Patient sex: F
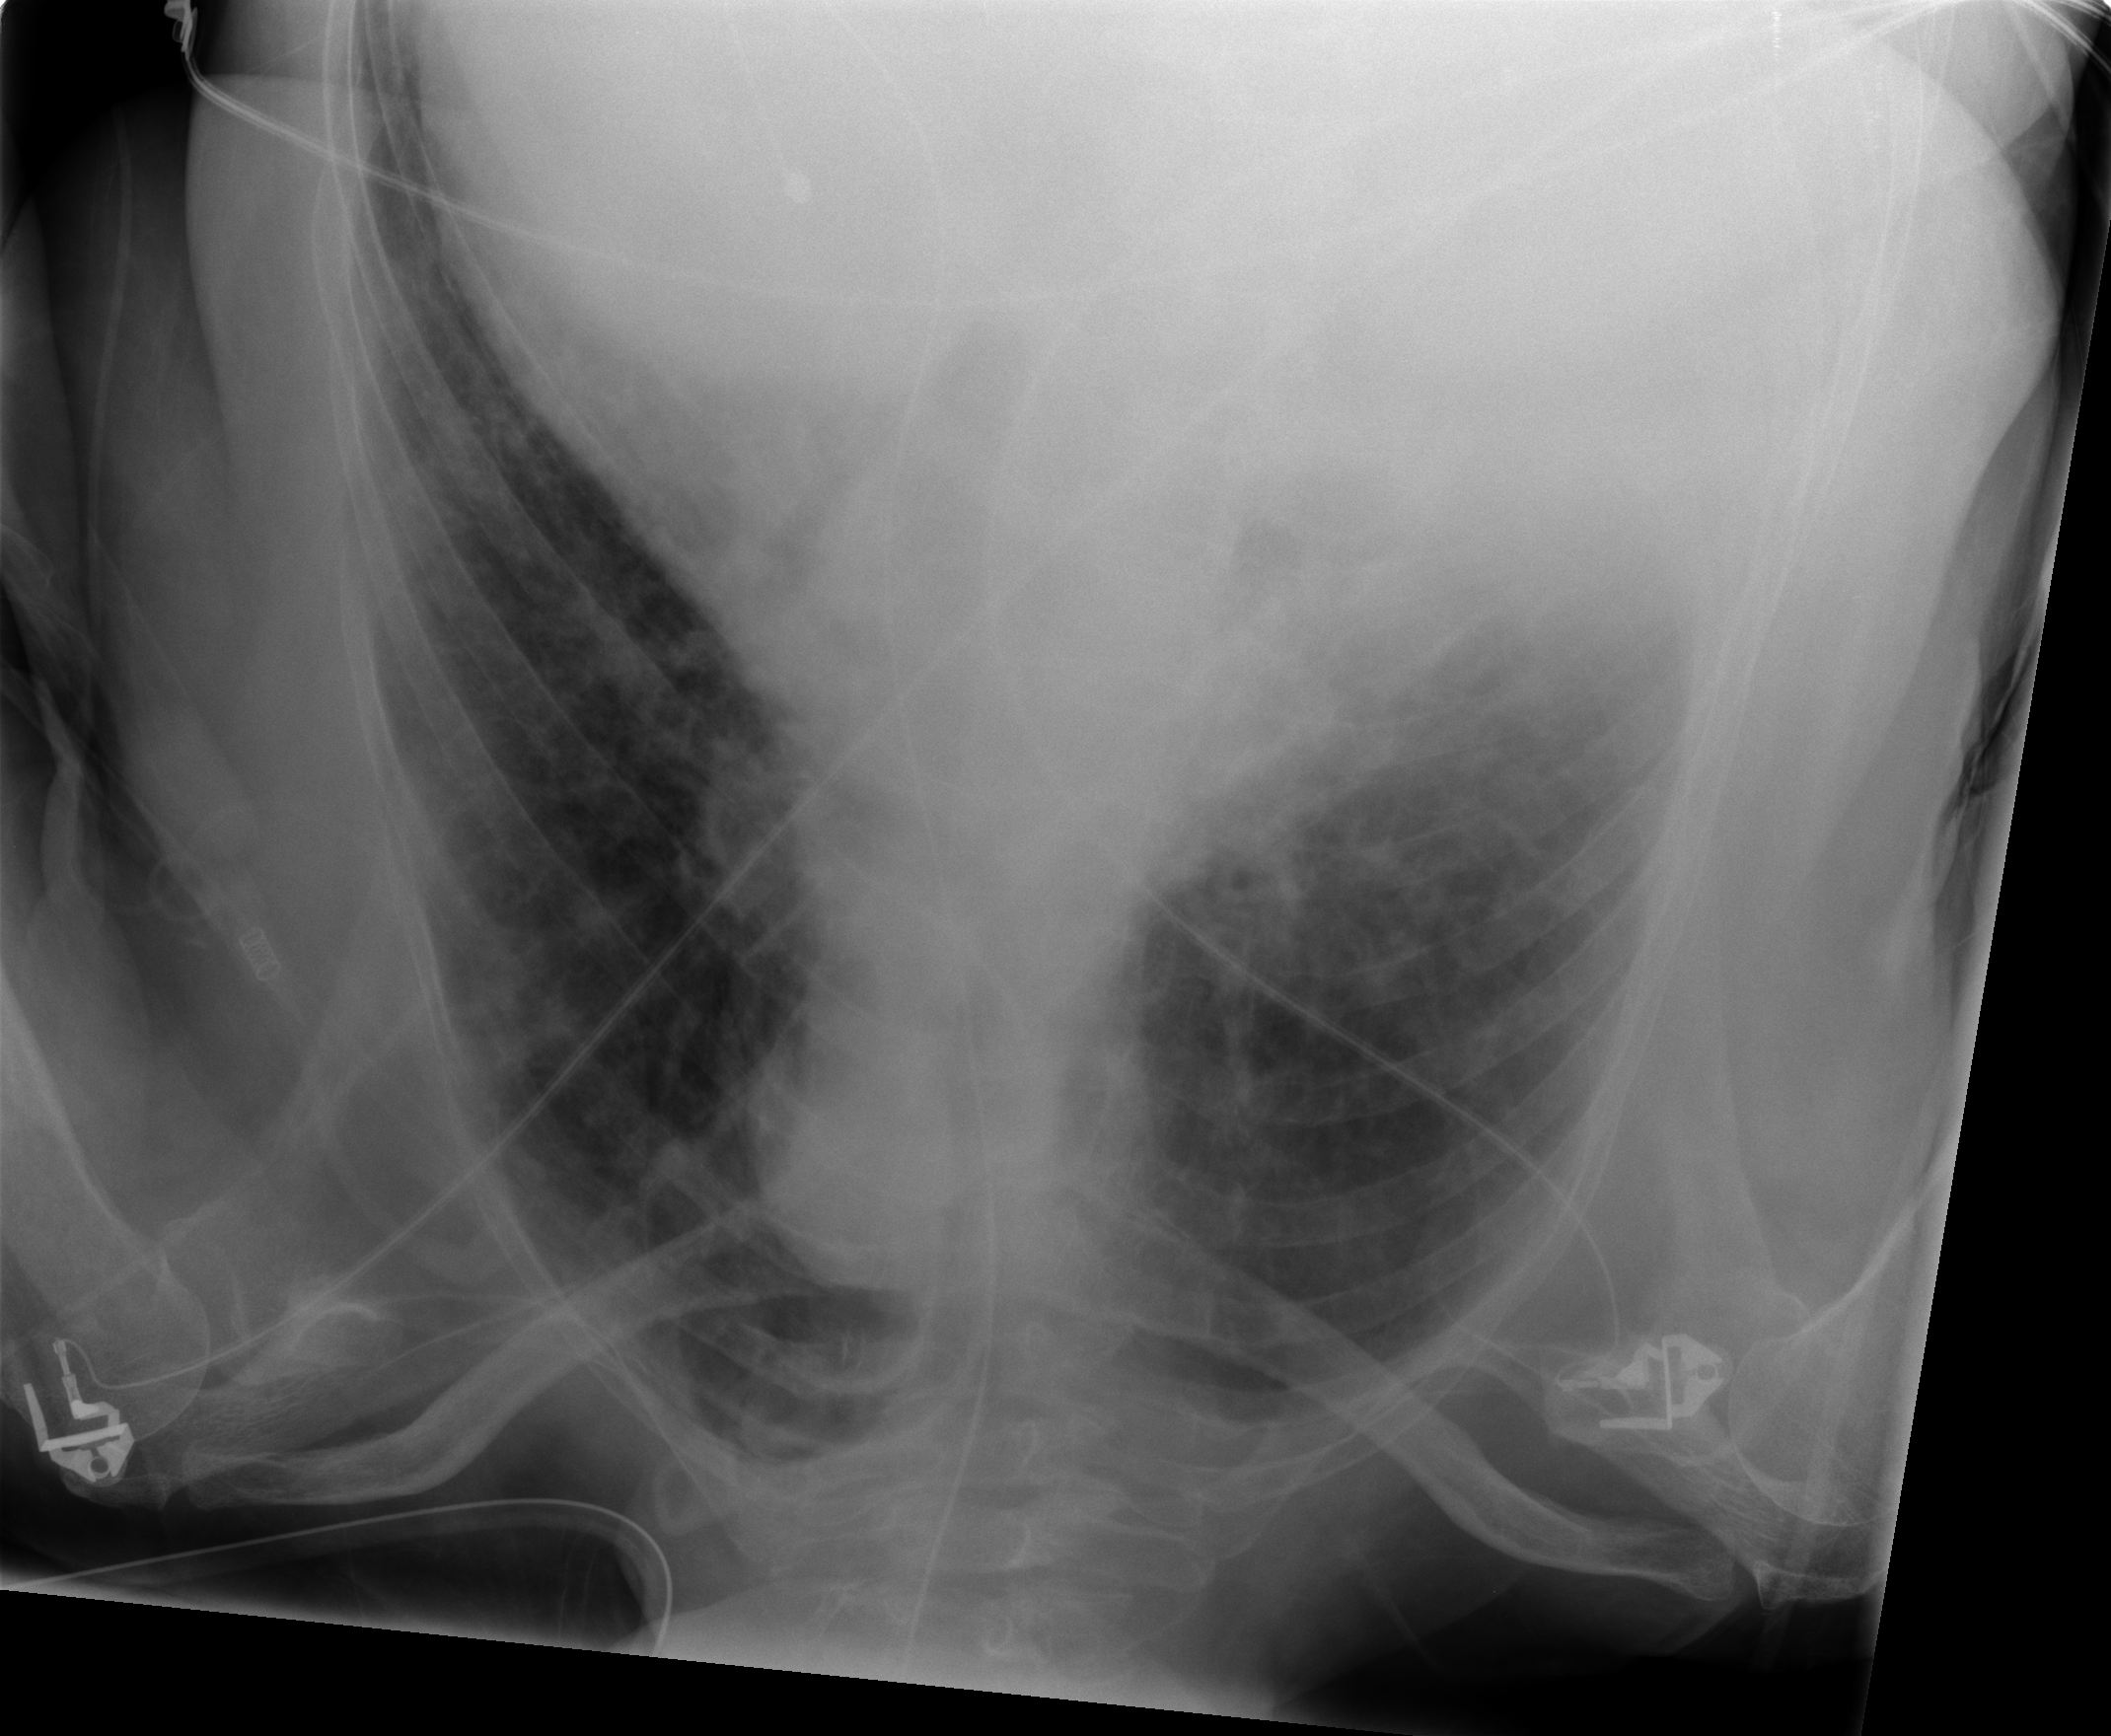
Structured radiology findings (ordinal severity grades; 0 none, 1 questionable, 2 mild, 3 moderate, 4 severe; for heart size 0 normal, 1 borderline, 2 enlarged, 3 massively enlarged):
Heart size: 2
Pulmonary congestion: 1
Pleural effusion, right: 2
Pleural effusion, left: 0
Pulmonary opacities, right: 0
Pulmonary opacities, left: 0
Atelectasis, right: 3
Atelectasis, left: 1